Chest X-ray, AP view. Patient: 69 years old, sex M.
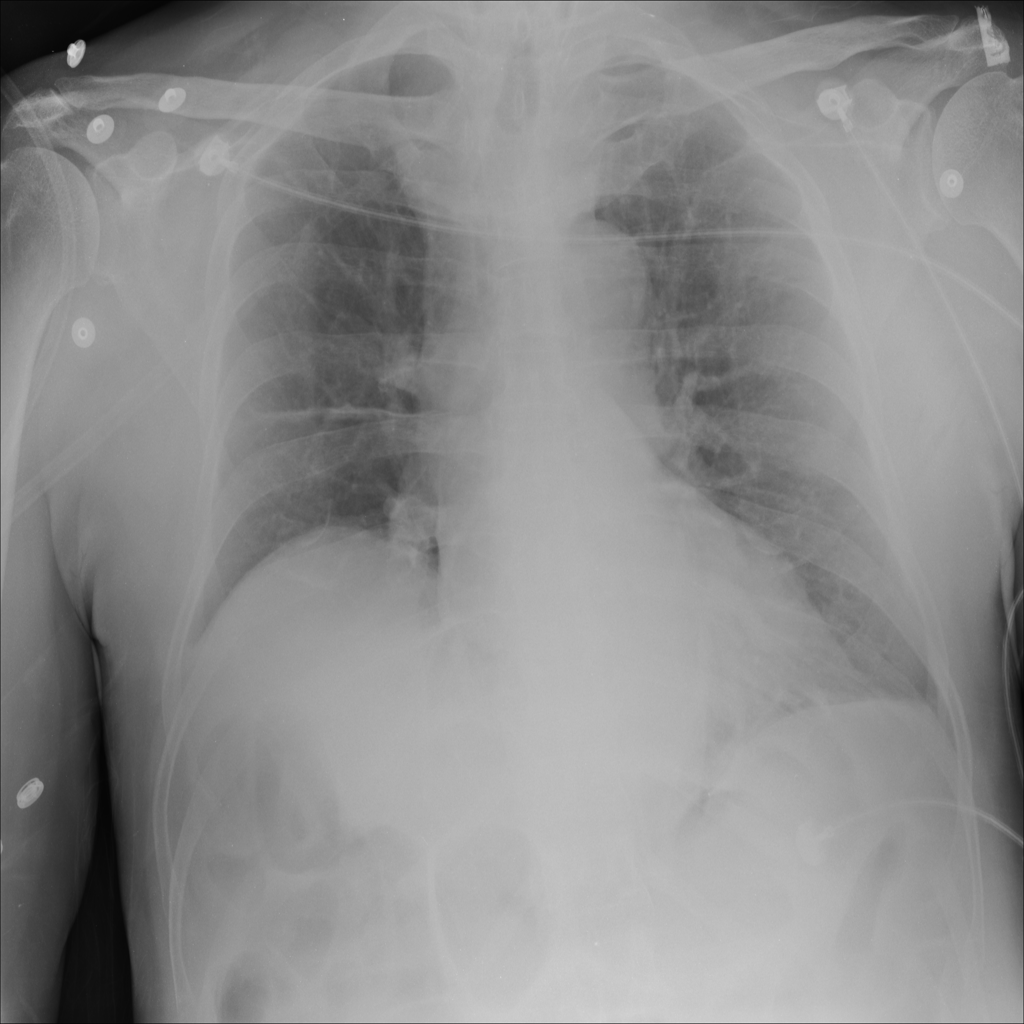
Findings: No Finding